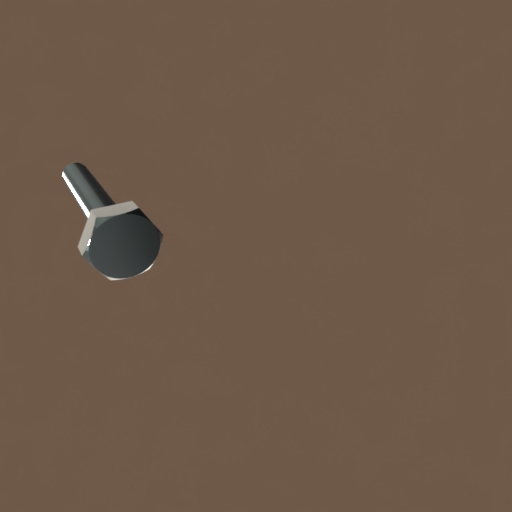
Label: bolt